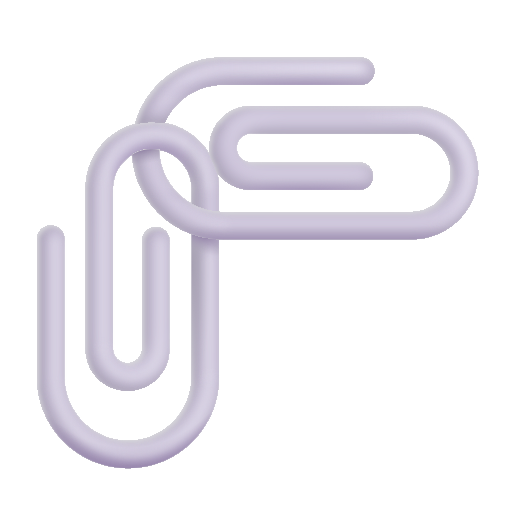
linked paperclips color